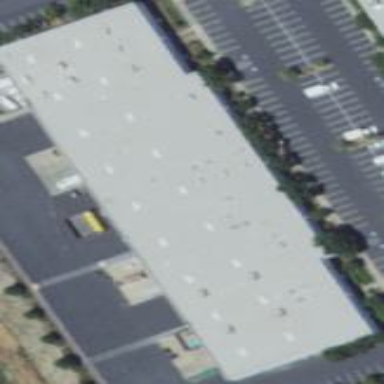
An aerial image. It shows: Industrial building.